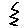
Label: zigzag